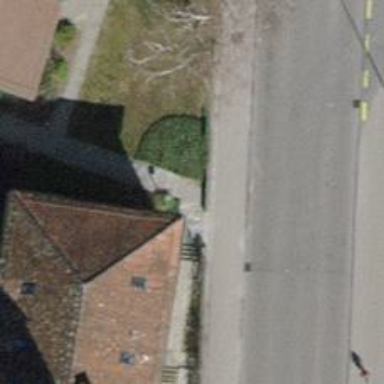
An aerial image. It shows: Footway surfaced with paving stones.